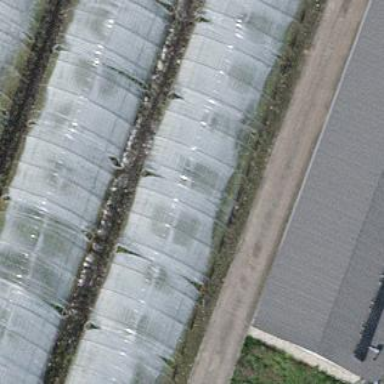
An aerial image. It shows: Greenhouse.